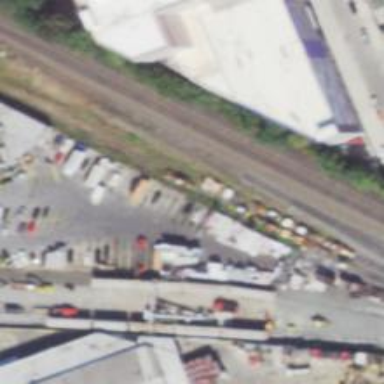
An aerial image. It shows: Railway yard.